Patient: sex F, age 68
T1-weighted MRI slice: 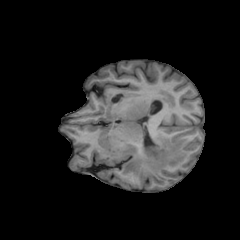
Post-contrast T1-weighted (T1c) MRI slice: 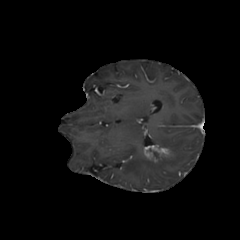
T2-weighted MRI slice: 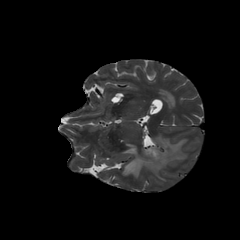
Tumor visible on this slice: yes
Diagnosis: Glioblastoma, IDH-wildtype
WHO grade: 4